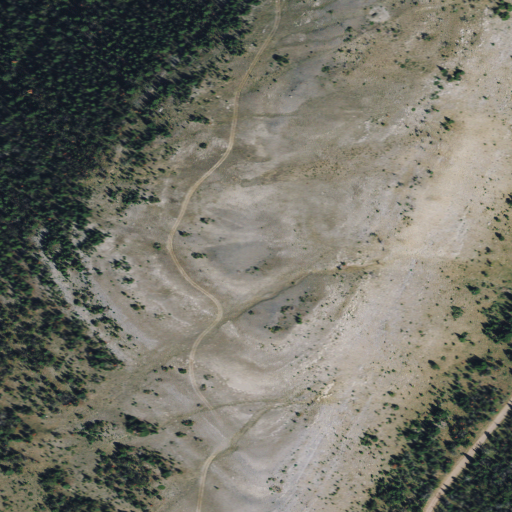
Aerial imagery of mountain in Montana named Cabin Mountain containing grassland, evergreen forest, and shrub